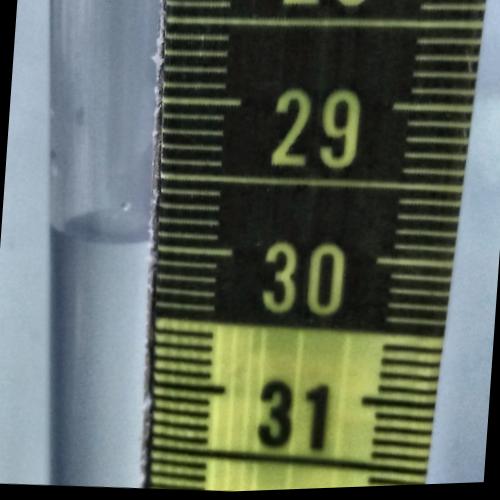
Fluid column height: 30.0 cm